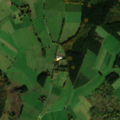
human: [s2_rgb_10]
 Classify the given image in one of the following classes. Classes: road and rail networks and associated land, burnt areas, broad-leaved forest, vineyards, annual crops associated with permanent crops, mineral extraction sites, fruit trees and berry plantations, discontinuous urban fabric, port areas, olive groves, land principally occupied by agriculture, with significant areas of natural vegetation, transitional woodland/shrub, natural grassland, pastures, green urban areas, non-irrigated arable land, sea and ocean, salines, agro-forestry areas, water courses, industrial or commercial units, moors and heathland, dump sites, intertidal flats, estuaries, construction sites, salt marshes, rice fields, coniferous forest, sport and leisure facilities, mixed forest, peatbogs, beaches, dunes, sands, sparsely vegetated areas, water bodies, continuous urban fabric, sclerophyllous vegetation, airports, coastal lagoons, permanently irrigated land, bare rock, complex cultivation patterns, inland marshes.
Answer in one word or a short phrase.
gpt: pastures, complex cultivation patterns, coniferous forest, transitional woodland/shrub